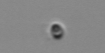
Label: nanoplankton_mix